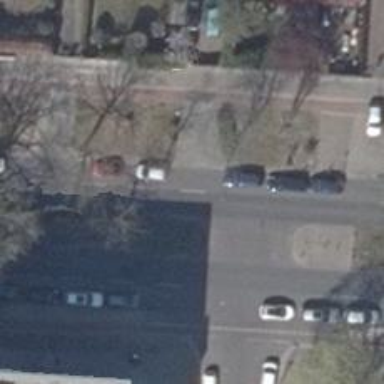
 there is cycle track with lane markings. Parallel parking on the right side of the street."